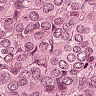
Metastatic tissue present: yes